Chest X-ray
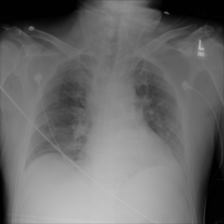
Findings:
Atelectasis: negative
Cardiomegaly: negative
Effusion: negative
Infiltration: negative
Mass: negative
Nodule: negative
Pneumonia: negative
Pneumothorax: negative
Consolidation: negative
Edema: negative
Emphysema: negative
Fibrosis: negative
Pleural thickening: negative
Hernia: negative